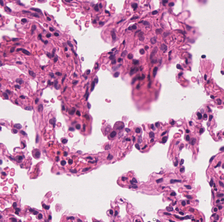
Tumor epithelial tissue: no
Tumor-associated stroma tissue: no
Normal tissue: yes